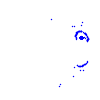
Particle: proton